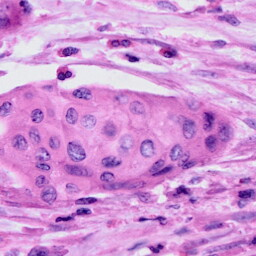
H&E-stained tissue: Cervix